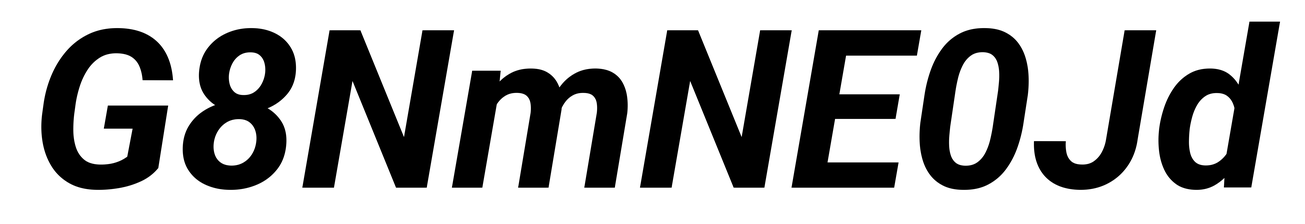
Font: Roboto-Italic_Bold_Italic